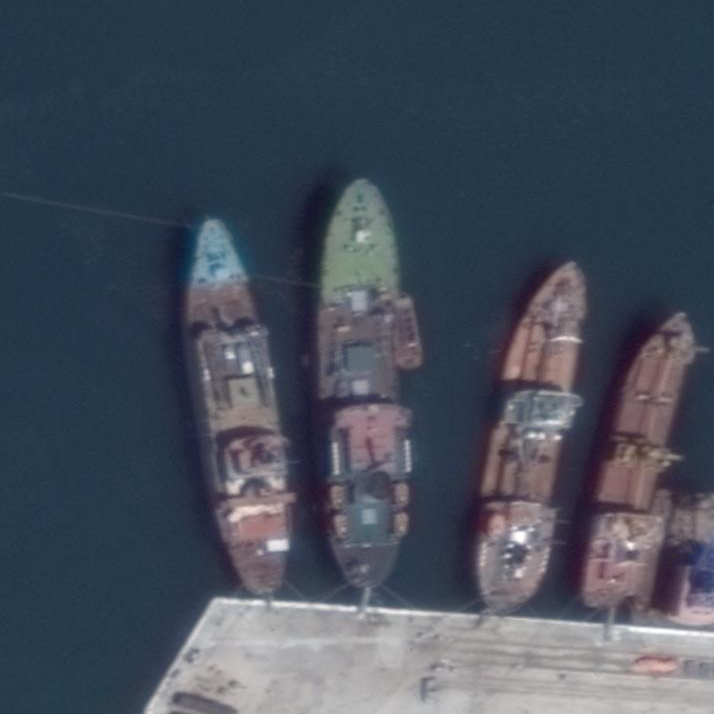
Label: civil